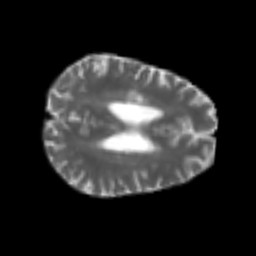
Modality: T2w
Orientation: axial
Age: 59
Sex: male
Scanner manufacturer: siemens
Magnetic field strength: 3 T
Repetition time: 4.987 s
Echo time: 0.0792 s